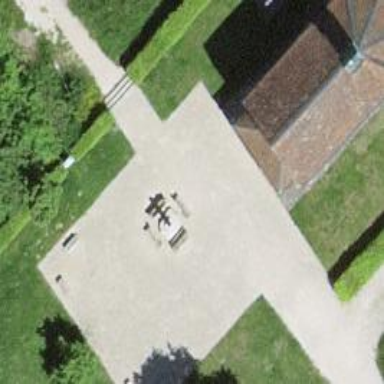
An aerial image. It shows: Historic wayside cross.